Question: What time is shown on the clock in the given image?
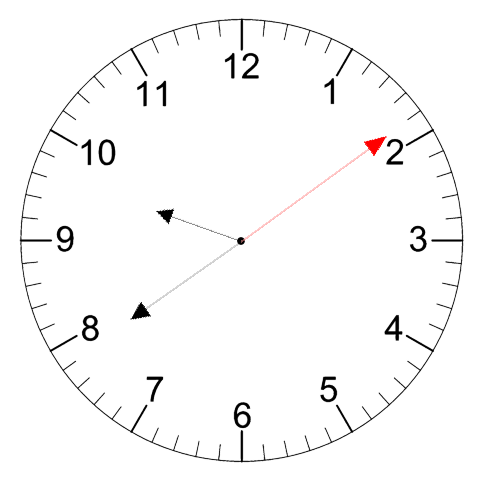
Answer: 09:39:09